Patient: sex M, age 65
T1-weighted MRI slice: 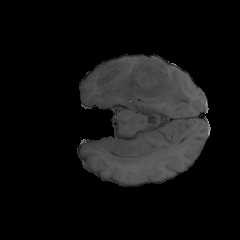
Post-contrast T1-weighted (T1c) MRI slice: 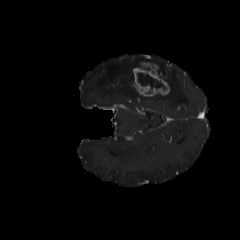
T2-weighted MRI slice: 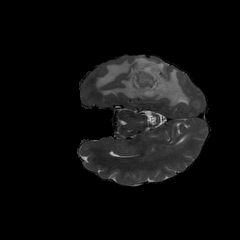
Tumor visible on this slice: yes
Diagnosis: Glioblastoma, IDH-wildtype
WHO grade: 4